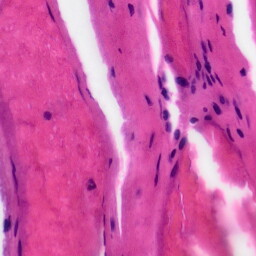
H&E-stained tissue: Tonsil